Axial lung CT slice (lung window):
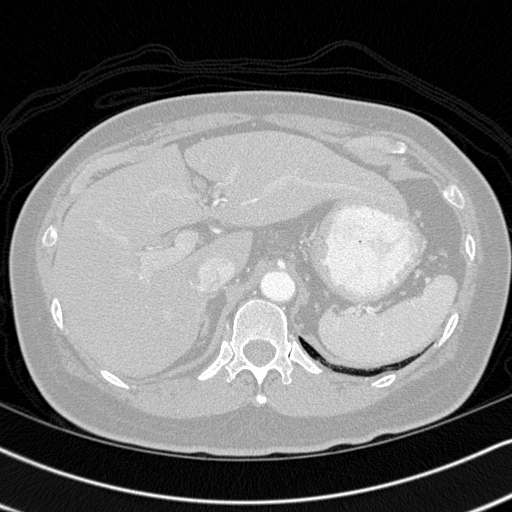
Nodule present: no